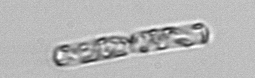
Label: Dactyliosolen_fragilissimus